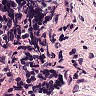
Metastatic tissue present: no